Aerial crown-view tile of a tropical tree (Barro Colorado Island, Panama), acquired 20241216:
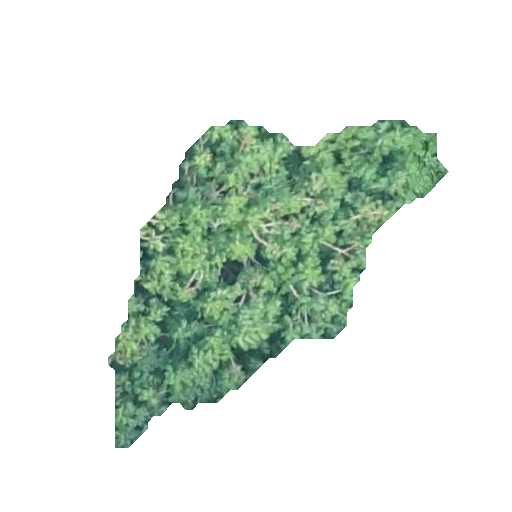
Species: Guarea guidonia
GBIF accepted scientific name: Guarea guidonia
Crown area: 85.88 m²